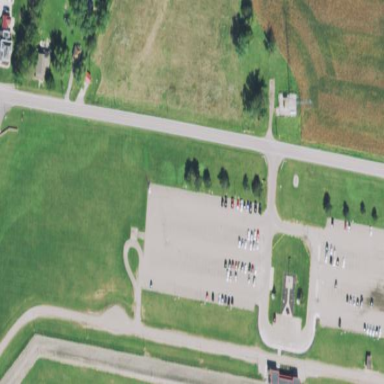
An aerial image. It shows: Parking area with surface.